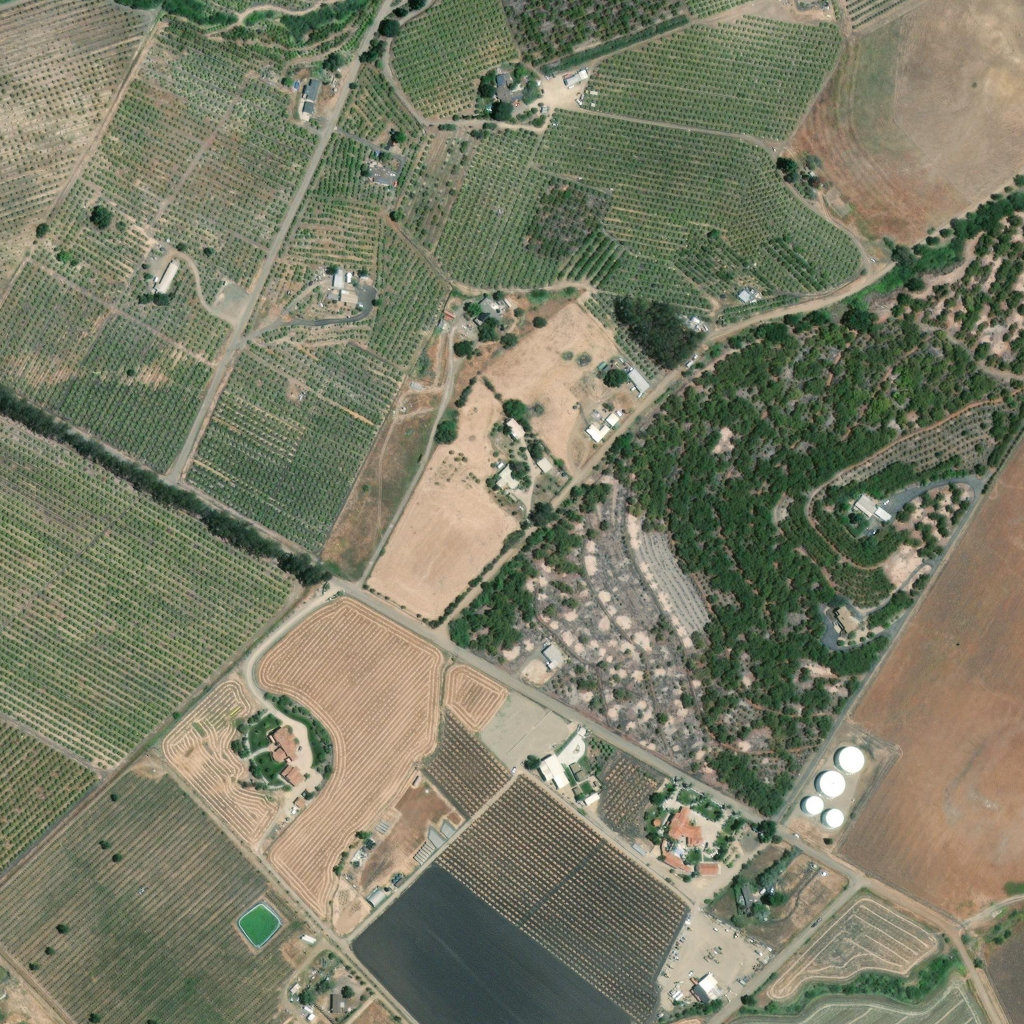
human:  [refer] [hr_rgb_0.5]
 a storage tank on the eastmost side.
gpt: <box>[[81, 72, 84, 75, 0]]</box>